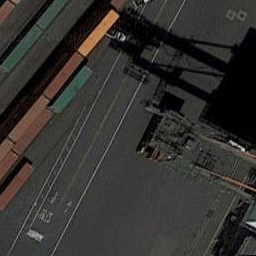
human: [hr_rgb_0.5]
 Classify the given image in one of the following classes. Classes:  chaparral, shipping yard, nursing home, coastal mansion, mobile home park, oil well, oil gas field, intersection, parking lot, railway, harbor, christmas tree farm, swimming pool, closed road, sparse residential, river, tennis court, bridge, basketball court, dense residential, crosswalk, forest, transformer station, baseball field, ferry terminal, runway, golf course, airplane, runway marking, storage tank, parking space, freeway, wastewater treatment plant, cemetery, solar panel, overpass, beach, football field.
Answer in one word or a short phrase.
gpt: shipping yard